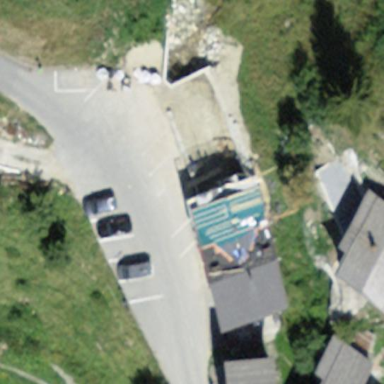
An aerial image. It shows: Parking area.